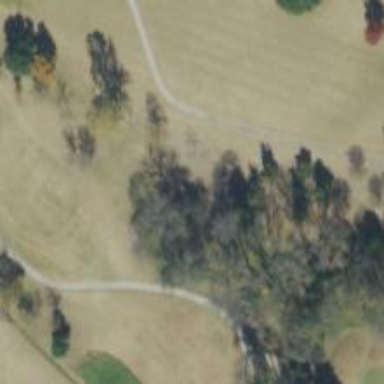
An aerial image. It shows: Service road designated as golf cart path.